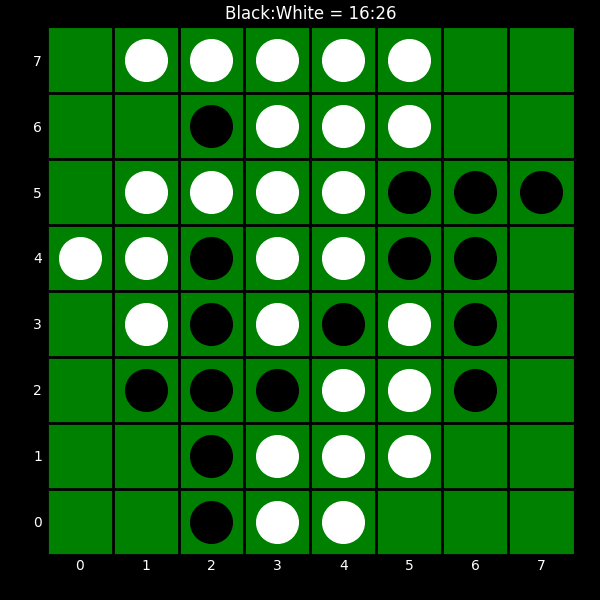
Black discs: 16
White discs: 26